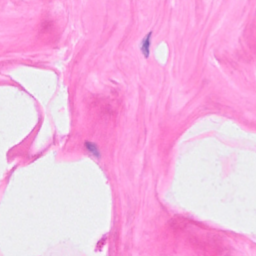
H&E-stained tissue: Breast